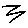
Label: zigzag